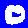
Digit: 0